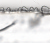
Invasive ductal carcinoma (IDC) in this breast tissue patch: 0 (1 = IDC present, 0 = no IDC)